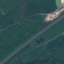
Label: Highway